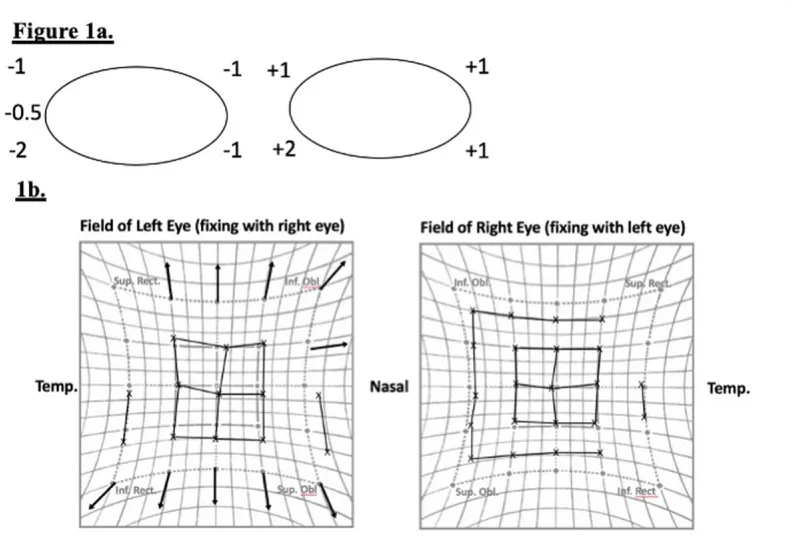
Preoperative clinical findings following initial injury. 1a. Ocular motility, 1b. Hess chart shows compression in the right eye.
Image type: electrography (ekg)